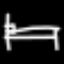
Label: bed